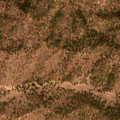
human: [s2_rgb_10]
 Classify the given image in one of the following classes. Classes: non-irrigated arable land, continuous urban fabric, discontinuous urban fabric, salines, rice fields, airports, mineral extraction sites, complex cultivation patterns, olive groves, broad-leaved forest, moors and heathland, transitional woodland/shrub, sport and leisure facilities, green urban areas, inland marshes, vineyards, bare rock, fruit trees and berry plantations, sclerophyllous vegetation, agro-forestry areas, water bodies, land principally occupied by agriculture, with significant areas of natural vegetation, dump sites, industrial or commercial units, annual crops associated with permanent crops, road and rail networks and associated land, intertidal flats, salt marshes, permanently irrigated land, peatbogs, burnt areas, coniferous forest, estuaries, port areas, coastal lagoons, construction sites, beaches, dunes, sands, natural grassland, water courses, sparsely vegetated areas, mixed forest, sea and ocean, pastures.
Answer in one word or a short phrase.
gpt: agro-forestry areas